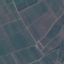
Label: PermanentCrop